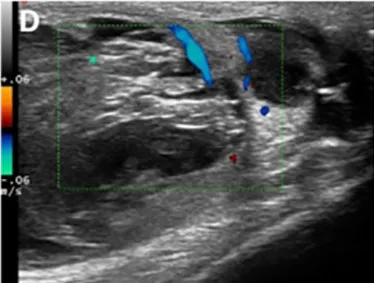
(D) A few irregular solid protrusions were visible on the cyst wall with a small blood supply.
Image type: radiology (ultrasound)